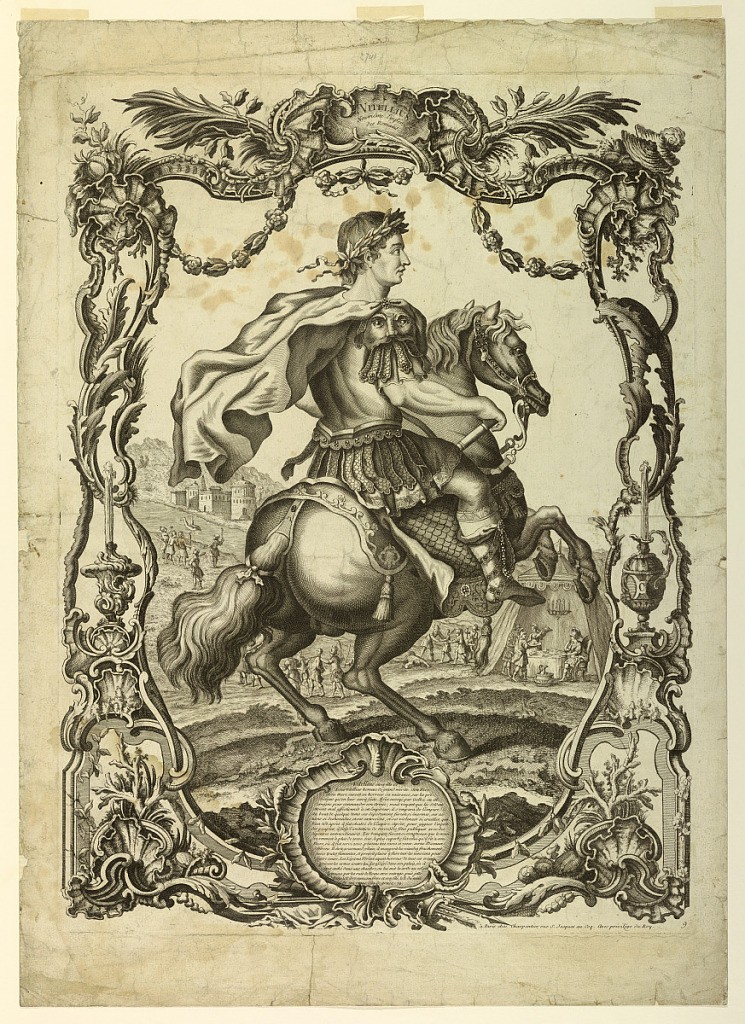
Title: The Roman Emperor Vitellius (69), in escutcheon
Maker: Étienne Charpentier, French, 1707 – after 1792
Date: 1750-1760
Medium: Engraving with etching on paper
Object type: Print
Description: Shown in profile and slightly fro mthe back, galloping toward right. In the middle ground. The emperor eating in a tent; he has a woman and children killed; soldiers drag him and throw him into the Tiber. Fountains are included in the lateral framings.